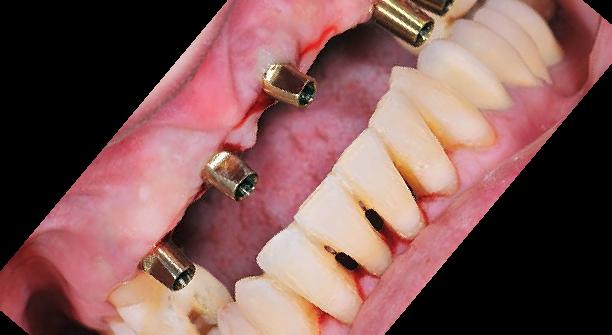
Condition: hypodontia